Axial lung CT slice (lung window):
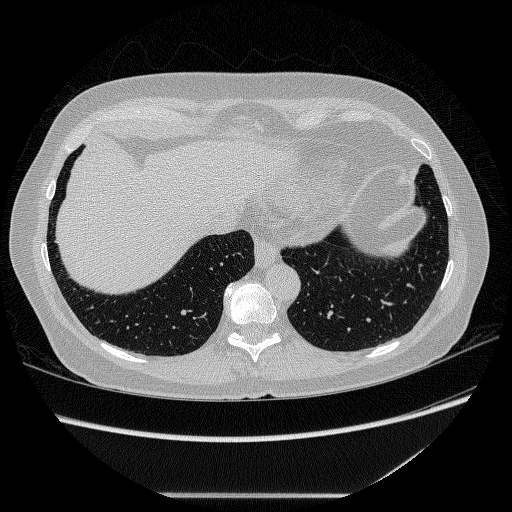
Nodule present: no